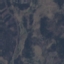
Label: HerbaceousVegetation